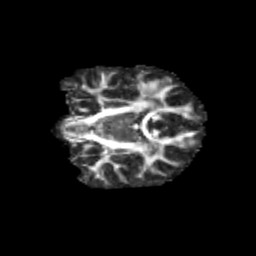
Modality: FA
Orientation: coronal
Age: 11
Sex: male
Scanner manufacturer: siemens
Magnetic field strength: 3 T
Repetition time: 3.8 s
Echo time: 0.07 s